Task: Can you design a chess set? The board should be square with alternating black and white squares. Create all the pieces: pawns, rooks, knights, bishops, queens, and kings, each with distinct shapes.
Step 196:
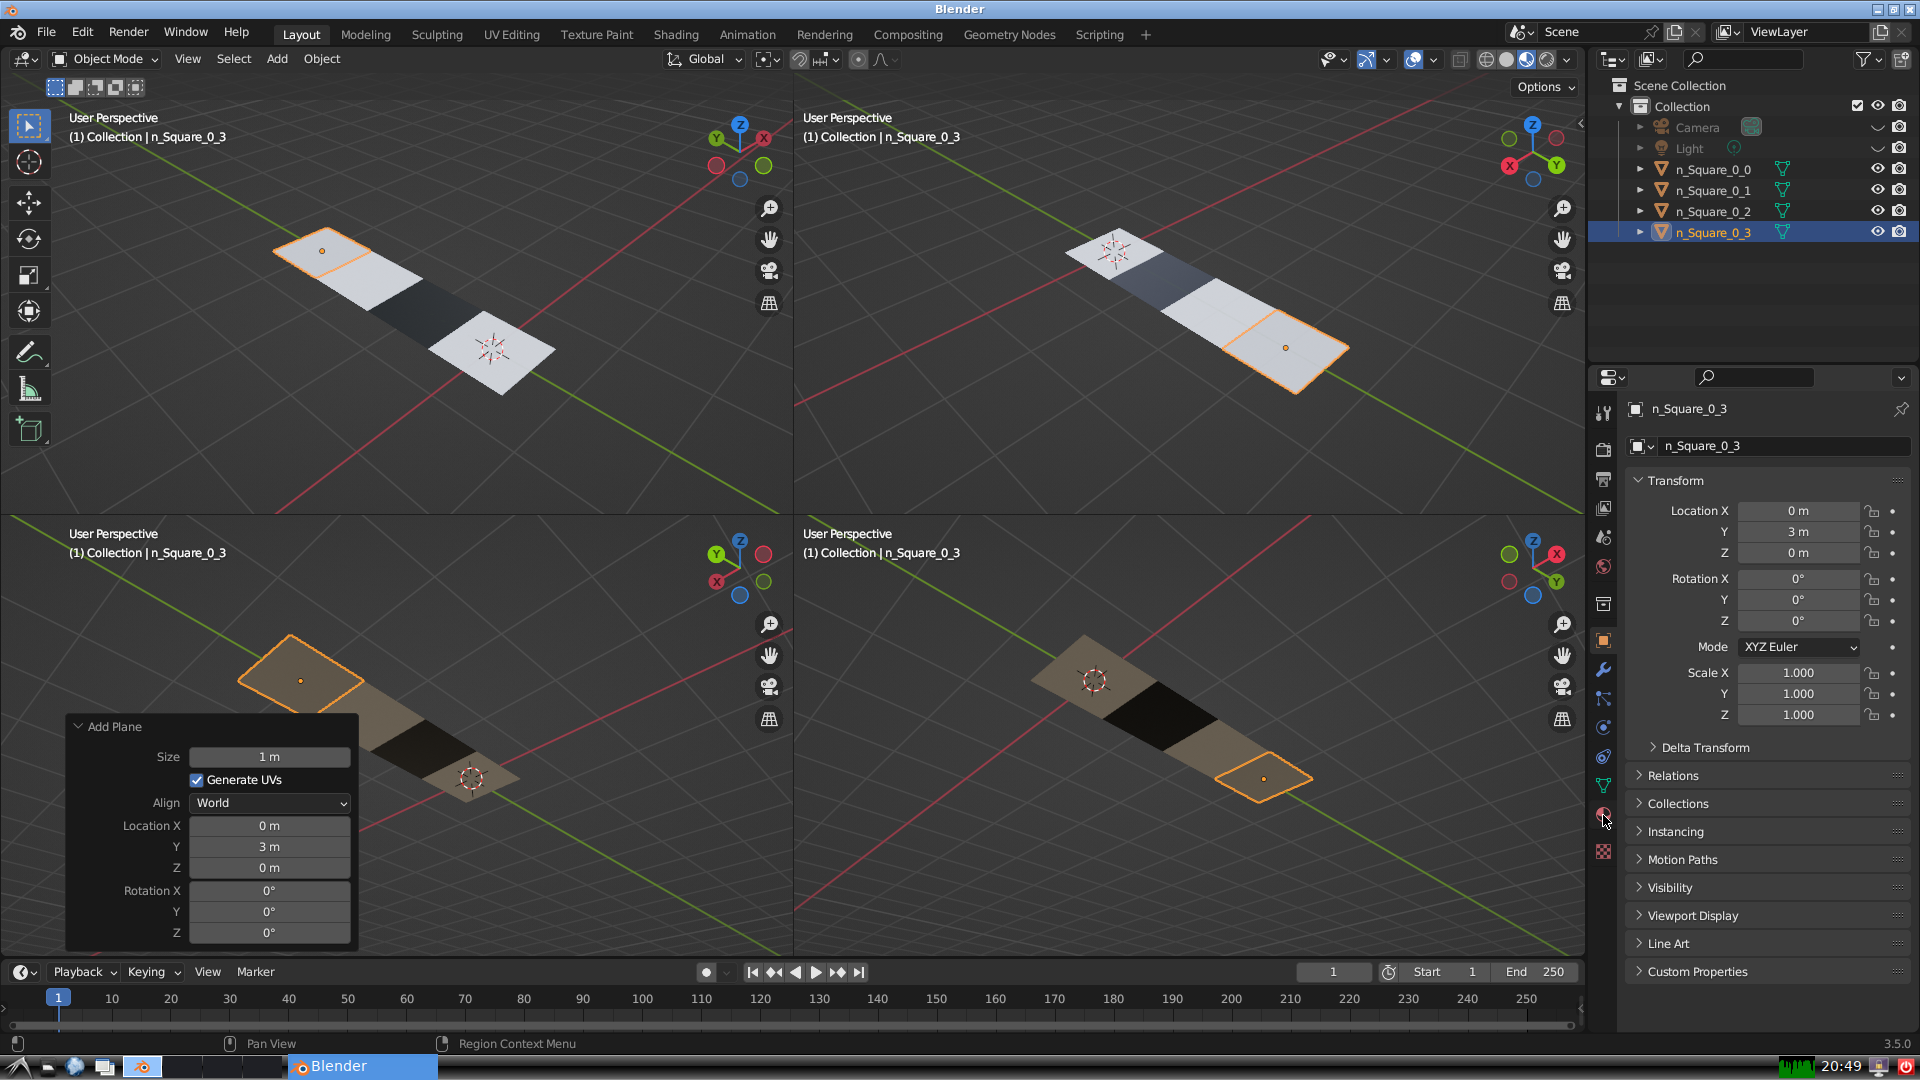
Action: click: no